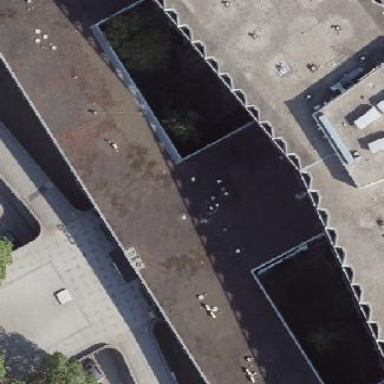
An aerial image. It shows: Part of building.